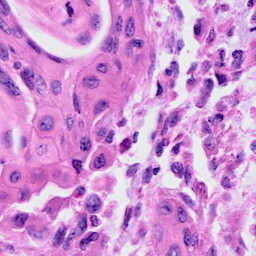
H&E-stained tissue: Cervix